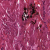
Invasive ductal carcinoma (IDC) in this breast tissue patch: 0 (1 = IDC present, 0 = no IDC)